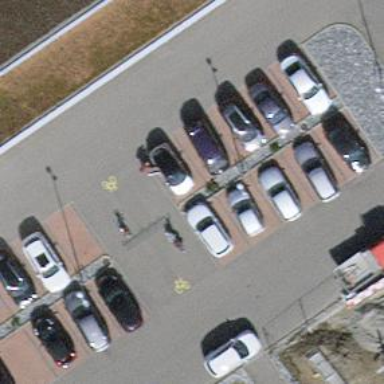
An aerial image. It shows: Bicycle parking area.